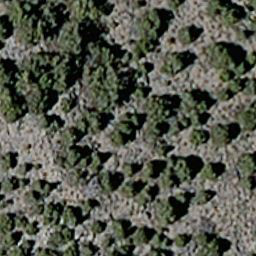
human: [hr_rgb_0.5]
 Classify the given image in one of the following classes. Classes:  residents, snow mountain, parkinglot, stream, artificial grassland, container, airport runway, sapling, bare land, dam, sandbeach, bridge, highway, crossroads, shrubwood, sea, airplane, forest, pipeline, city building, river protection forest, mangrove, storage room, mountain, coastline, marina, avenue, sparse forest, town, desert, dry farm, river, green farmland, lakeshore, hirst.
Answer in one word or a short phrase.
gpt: sparse forest